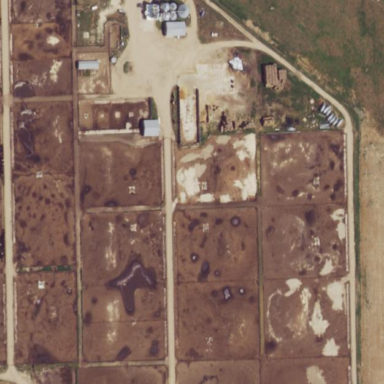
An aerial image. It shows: Farmyard dedicated to feedlot farming system.